The image is an STFT spectrogram (time versus frequency) of a rolling-element bearing's vibration signal. Determine the bearing's health state. Answer with exactly one of: normal, inner_race, outer_race, ball.
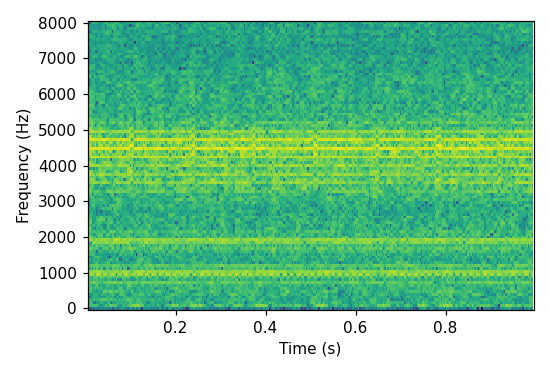
Answer: outer_race